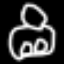
Label: frog